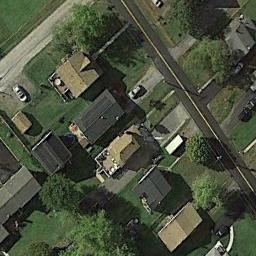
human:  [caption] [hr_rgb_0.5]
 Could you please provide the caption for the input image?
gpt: There are many buildings in medium residential area .

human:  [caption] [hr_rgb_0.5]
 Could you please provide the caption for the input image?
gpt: The houses in the mid-sized residential area are lined up neatly .

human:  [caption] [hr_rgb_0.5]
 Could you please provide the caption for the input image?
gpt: The medium residential area has some neatly arranged houses on the grass and some trees are among these houses .

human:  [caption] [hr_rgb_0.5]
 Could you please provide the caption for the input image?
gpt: The medium residential is on the grass next to some trees and road .

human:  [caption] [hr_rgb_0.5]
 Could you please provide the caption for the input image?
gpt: There are some black buildings and yellow buildings on the medium residential area .